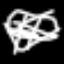
Label: diamond